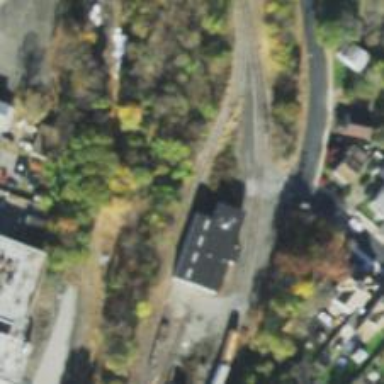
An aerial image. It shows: Railway siding with rails.